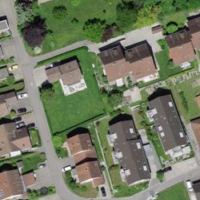
EUNIS habitat code: 55
Species observed at this site:
Spiraea japonica
Rosa pendulina